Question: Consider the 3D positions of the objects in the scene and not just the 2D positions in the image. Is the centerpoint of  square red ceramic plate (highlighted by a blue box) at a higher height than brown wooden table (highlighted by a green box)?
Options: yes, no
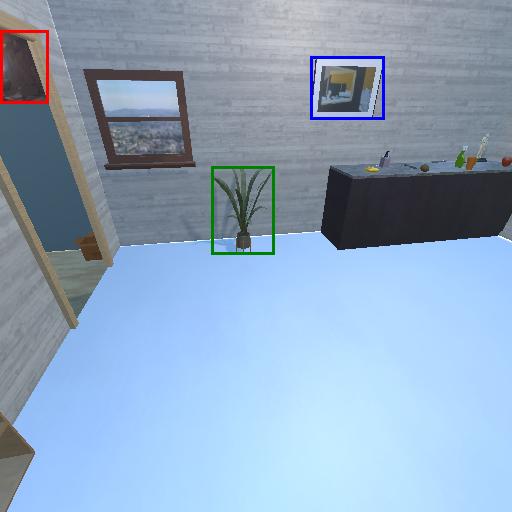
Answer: yes